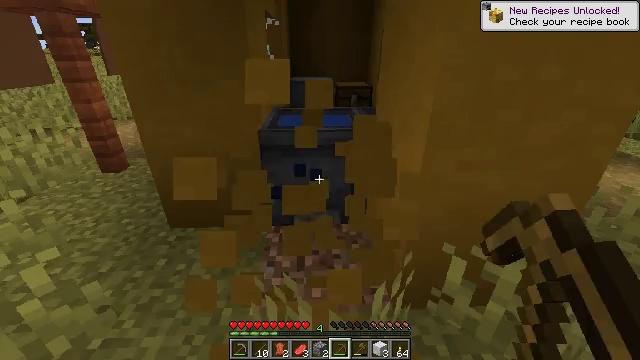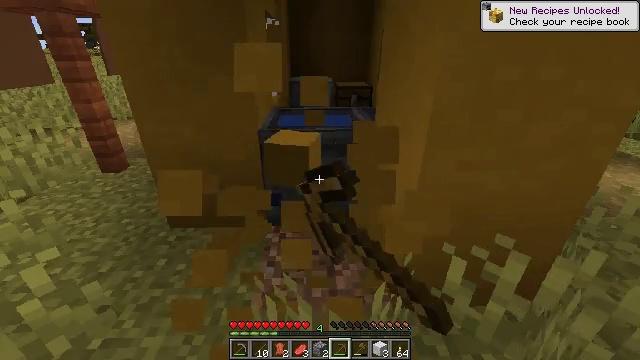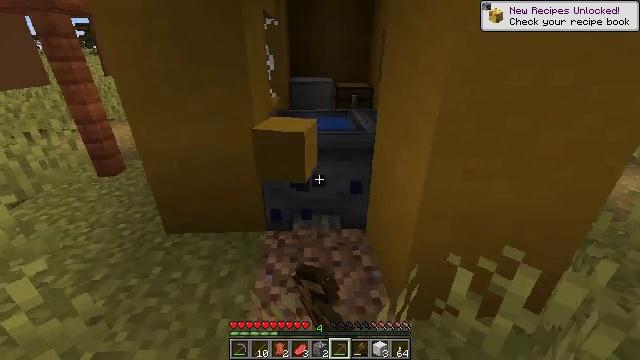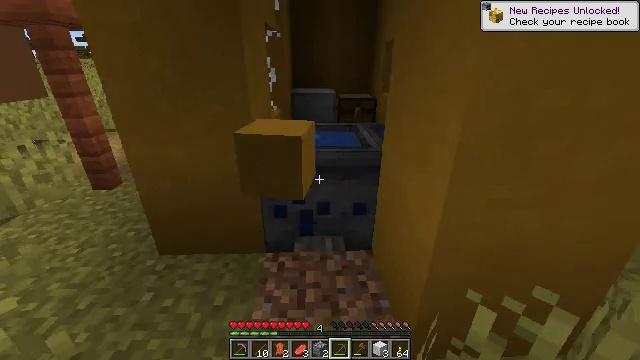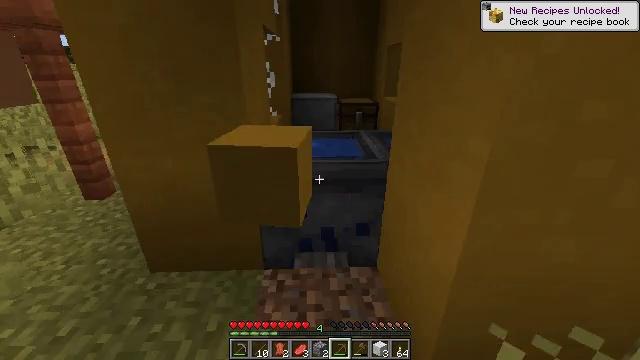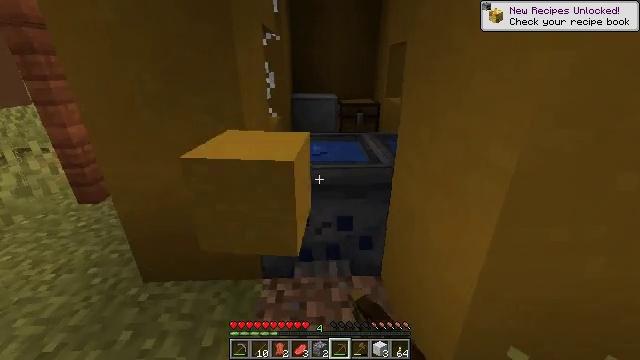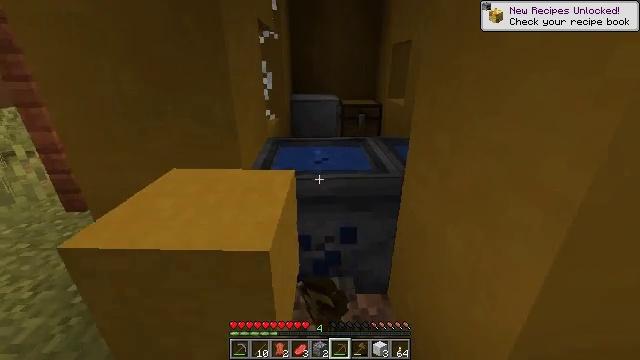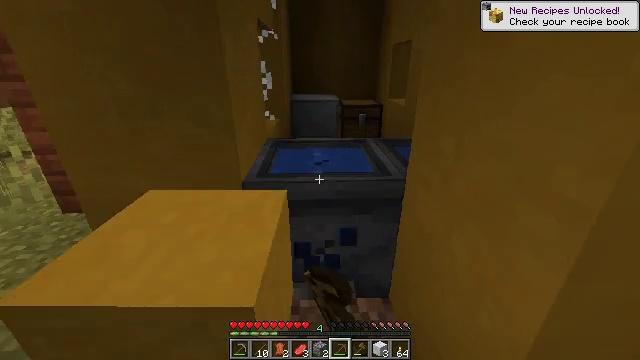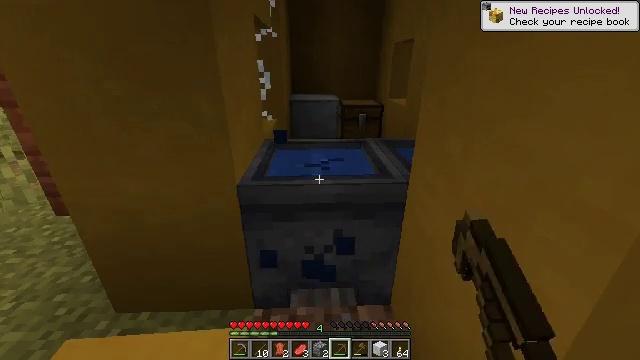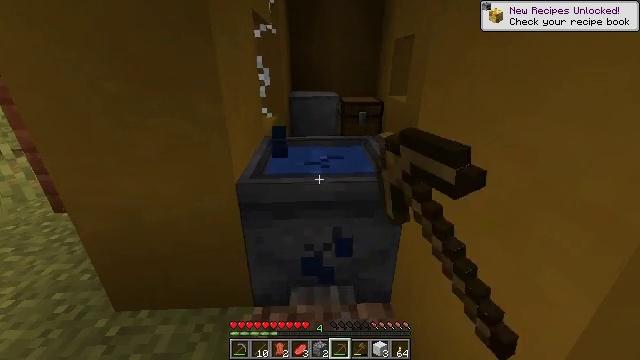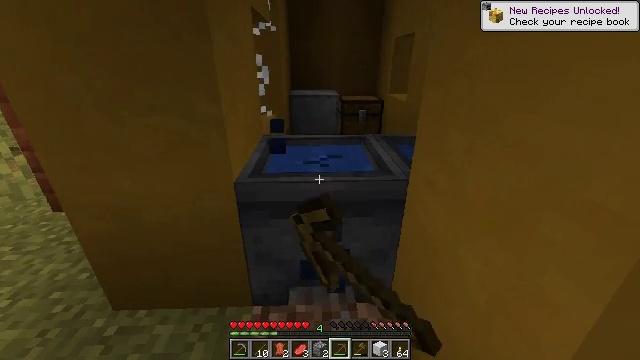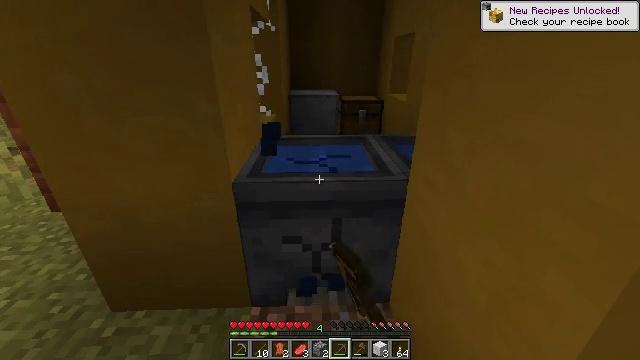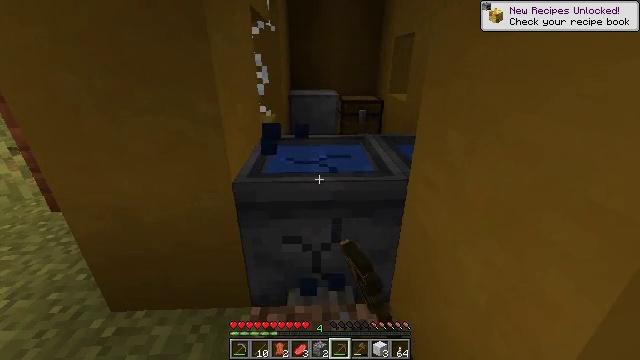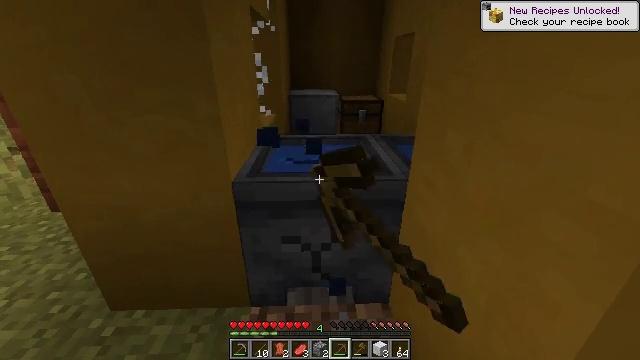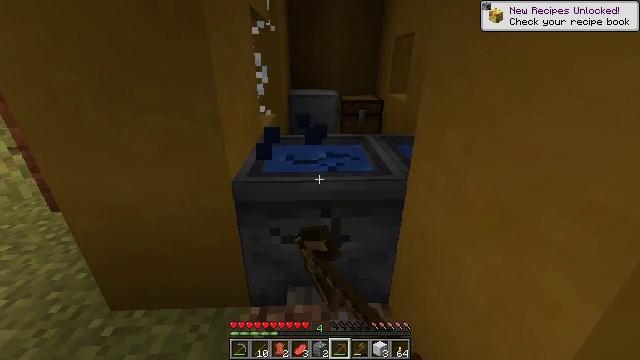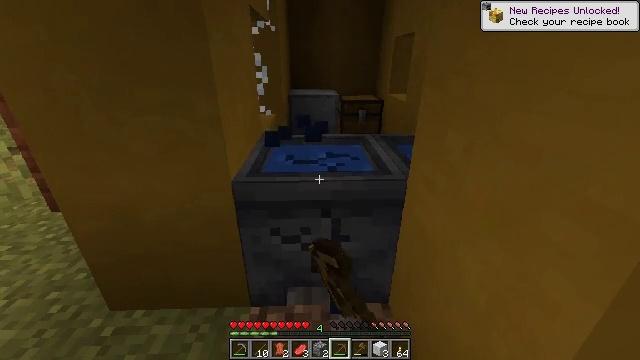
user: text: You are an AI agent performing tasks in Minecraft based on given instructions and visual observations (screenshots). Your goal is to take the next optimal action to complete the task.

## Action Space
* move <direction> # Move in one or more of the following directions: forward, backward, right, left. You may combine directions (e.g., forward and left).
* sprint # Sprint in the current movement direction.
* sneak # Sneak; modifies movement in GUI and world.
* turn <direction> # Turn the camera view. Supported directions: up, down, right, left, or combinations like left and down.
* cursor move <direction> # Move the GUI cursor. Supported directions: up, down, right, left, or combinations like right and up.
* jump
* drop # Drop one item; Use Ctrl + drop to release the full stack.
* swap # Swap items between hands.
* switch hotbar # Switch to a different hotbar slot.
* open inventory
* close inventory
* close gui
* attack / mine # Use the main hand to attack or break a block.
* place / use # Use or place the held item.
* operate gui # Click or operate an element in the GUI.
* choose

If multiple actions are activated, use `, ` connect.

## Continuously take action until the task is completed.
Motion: motion action
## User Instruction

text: Gather the cauldron for reuse.
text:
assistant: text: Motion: attack / mine
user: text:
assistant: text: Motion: move forward, attack / mine
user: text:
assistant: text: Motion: move forward, turn up, attack / mine
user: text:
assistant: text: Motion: move forward, attack / mine
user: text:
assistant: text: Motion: move forward, attack / mine
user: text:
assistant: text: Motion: attack / mine
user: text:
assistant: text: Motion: attack / mine
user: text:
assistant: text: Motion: attack / mine
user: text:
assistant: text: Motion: attack / mine
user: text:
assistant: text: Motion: attack / mine
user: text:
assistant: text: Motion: attack / mine
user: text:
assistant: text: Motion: attack / mine
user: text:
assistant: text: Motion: attack / mine
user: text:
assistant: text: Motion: attack / mine
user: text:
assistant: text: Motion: attack / mine
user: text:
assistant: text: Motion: attack / mine
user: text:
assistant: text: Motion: attack / mine
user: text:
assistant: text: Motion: attack / mine
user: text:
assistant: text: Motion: attack / mine
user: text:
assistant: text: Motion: attack / mine
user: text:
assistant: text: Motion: attack / mine
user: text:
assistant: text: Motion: attack / mine
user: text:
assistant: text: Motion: attack / mine
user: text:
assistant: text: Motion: attack / mine
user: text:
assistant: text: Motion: attack / mine
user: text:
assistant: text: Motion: attack / mine
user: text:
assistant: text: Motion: attack / mine
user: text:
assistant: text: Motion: attack / mine
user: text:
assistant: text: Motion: attack / mine
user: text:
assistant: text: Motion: attack / mine